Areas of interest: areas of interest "Lanzhou University Chengguan Campus West Area Basketball Court"
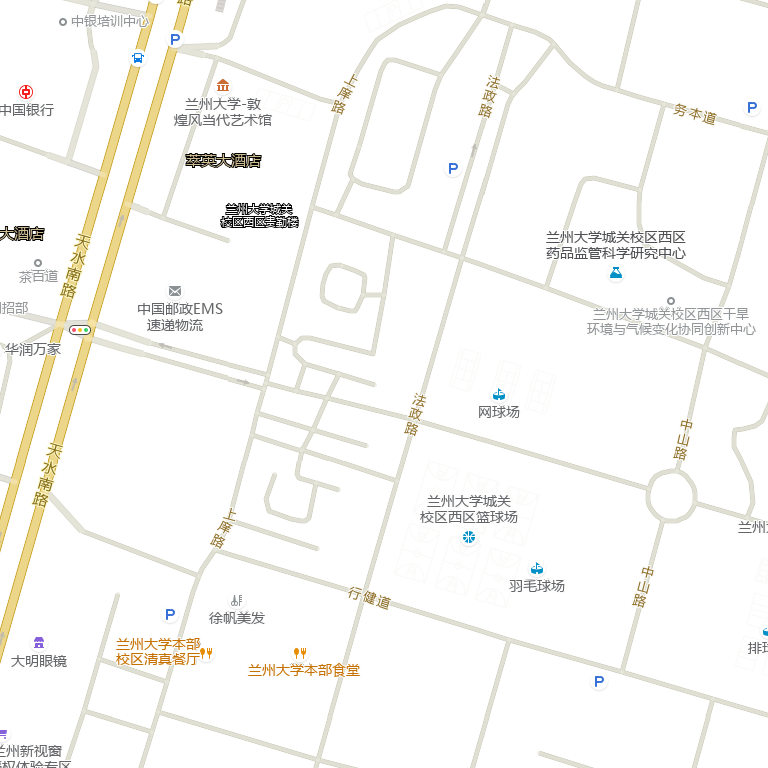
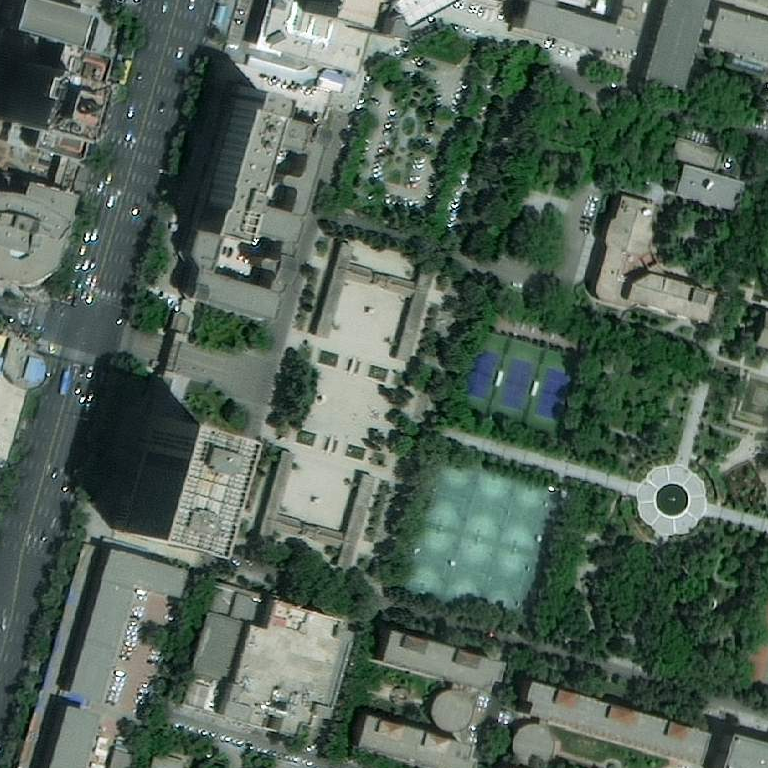